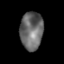
Tissue: lung
Cell type: Others
Senescence score: 0.2307
Nuclear area (px): 846
Mean DAPI intensity: 105.147